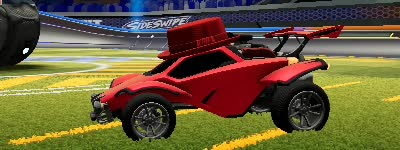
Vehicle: octane